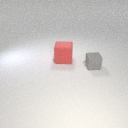
small gray rubber cube in front of large red rubber cube